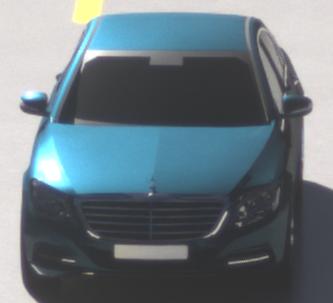
Make: Mercedes-Benz
Model: S 400 HYBRID
Detailed model: S-Class (222) Limousine
Model produced from: 2013/05
Model produced until: 2015/04
Doors: 4
Color: blue
Road condition: wet road
Daytime: morning or afternoon
Contrast: high contrast